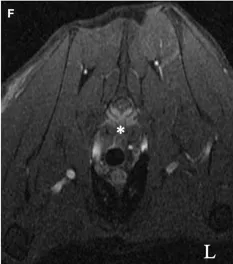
T1-weighted contrast fat saturation. Cervicothoracic images of a 9-year-old cat. At the level of mid-body of the T2 vertebra, there was a symmetric, ventrally located, extradural lesion causing secondary spinal cord compression (asterisk, D-F). Fat saturation images. Respectively).
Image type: radiology (mri)